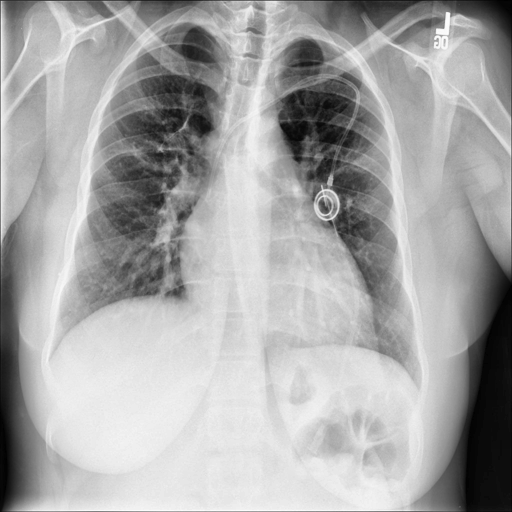
Finding: NORMAL